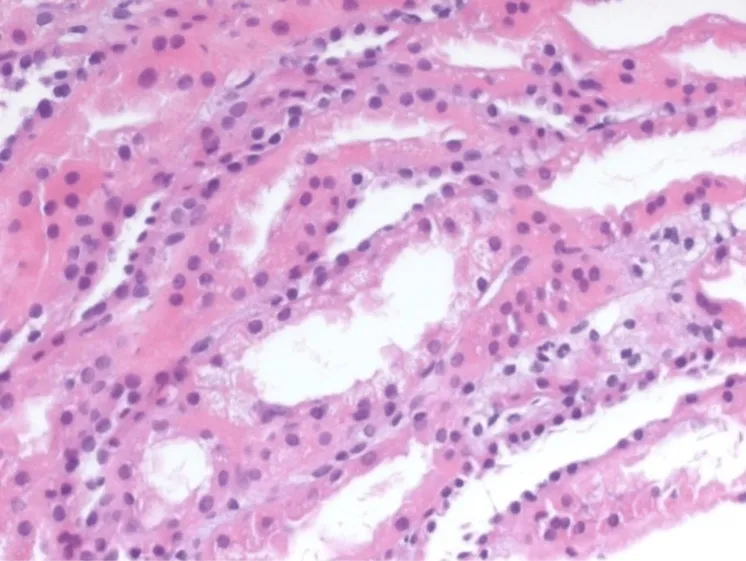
Tubular vacuolization and focal interstitial lymphocytic infiltrate (hematoxylin and eosin stain, 400x).
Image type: pathology (h&e)